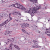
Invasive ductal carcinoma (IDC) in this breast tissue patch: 1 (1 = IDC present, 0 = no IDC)